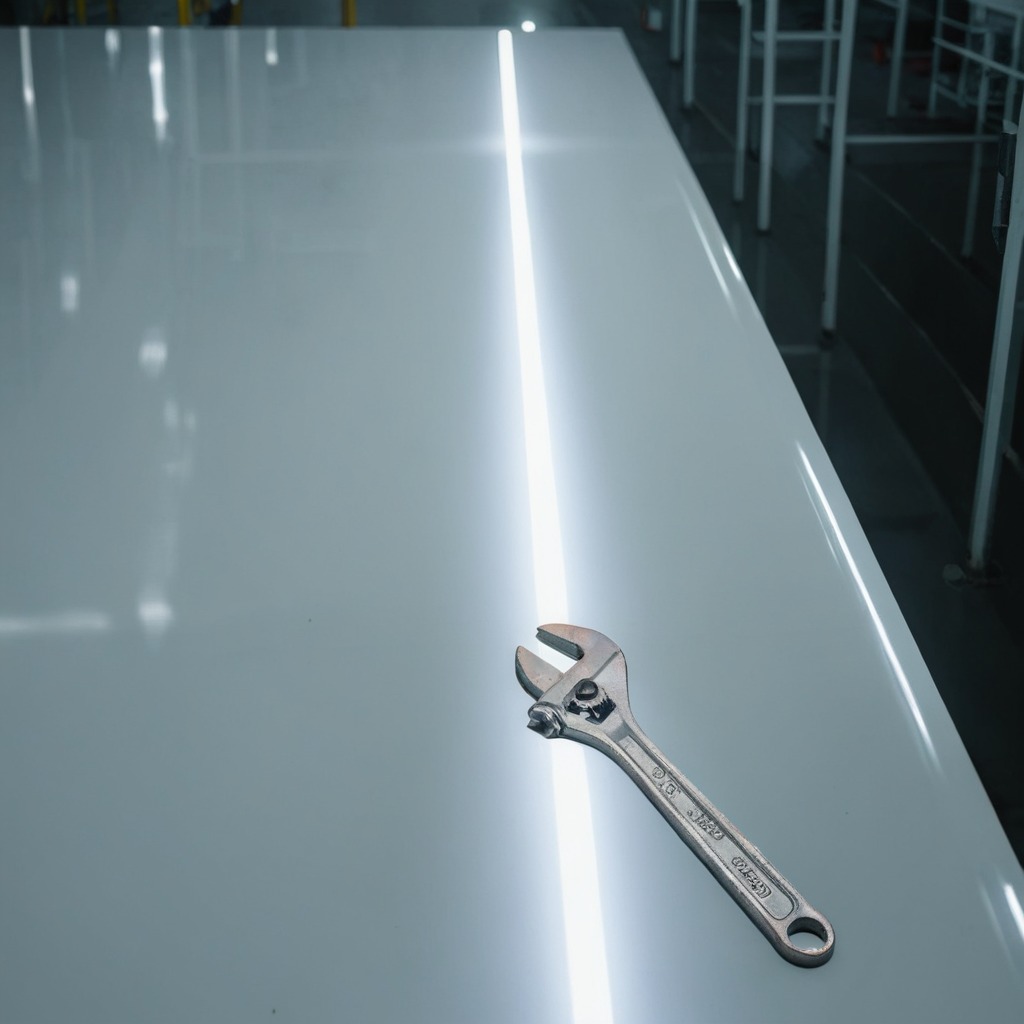
An wrench is lying on a table in a ship maintenance bay.